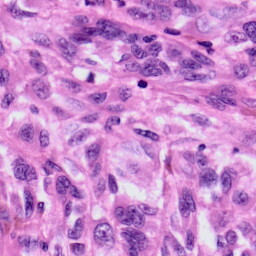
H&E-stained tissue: Skin